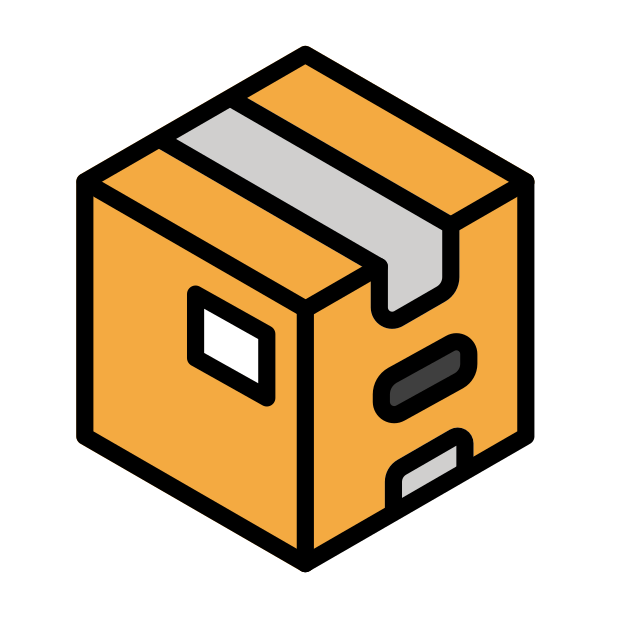
package